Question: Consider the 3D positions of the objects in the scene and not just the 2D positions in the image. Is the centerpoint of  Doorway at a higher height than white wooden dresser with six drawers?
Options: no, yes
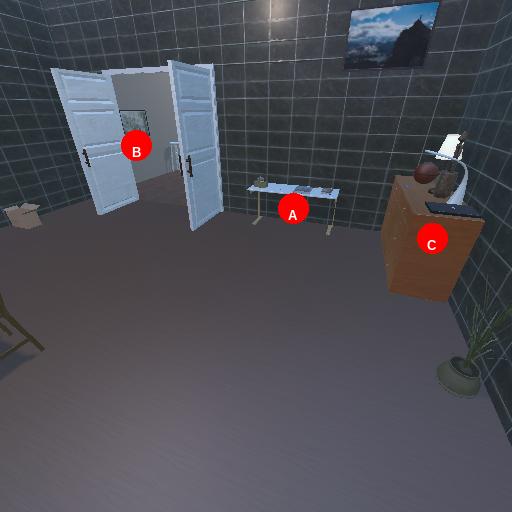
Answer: no